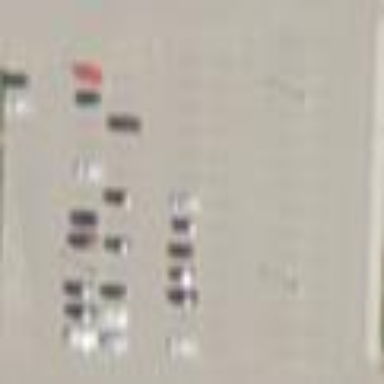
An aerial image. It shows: Parking area with surface.